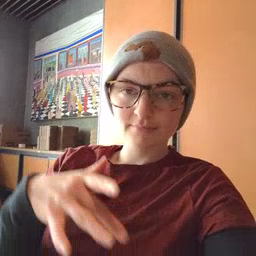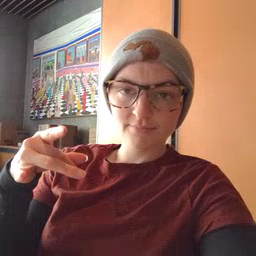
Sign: underwear